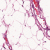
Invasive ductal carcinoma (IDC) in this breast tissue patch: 0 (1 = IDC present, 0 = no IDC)